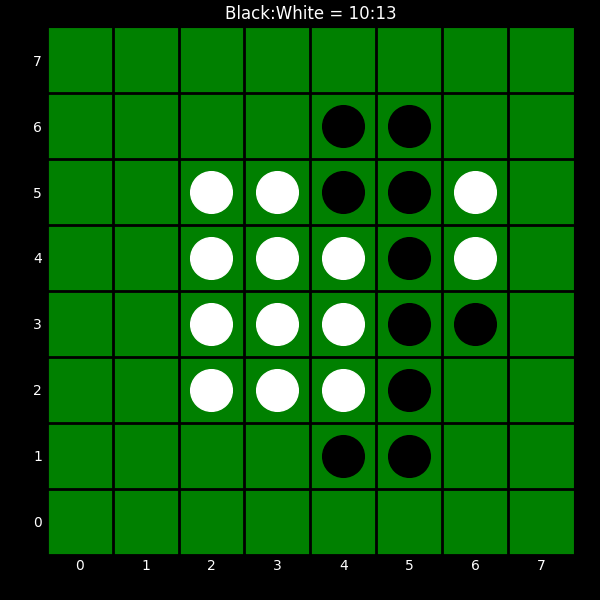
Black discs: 10
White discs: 13